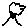
Label: tree